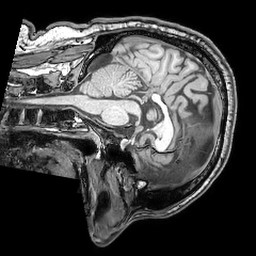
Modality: T1w
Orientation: sagittal
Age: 32
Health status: ill
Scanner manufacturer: philips
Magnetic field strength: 3 T
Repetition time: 0.007 s
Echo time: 0.0035 s